Question: I have a TextArea inside JScrollPane inside standard JPanel.
'''
JPanel panelMain = new JPanel();
panelMain.setBorder(titledBorder1);
panelMain.setBounds(new Rectangle(2, 5, 970, 700));
panelMain.setLayout(null);
JTextArea fieldBody = new JTextArea();
JScrollPane fieldBodyScrollPane = new JScrollPane(fieldBody);
fieldBodyScrollPane.setBounds(70, 140, 790, 500);
panelMain.add(fieldBodyScrollPane);
'''
When I type enough text in a single row the horizontal knob appears - so far good. But when I start moving the knob left and right, the text gets blured (see image). Interestingly, nothing weird happens when I move the textarea up and down.

I use Ubuntu 12.04 with Unity. This graphic artifact never appeared to me before. Any hints what could be the problem?
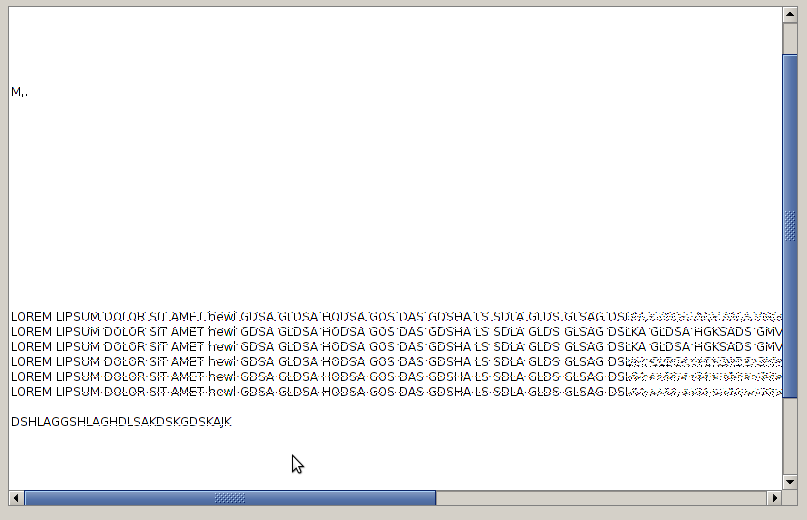
Answer: '''
import java.awt.GridLayout;
import javax.swing.*;
import javax.swing.border.*;
public class CaseForLayoutsNumber547 {
CaseForLayoutsNumber547() {
Border titledBorder1 = new TitledBorder("Case for Layouts #547");
// START: code snippet variant
JPanel panelMain = new JPanel(new GridLayout());
panelMain.setBorder(titledBorder1);
JTextArea fieldBody = new JTextArea(5,40);
JScrollPane fieldBodyScrollPane = new JScrollPane(fieldBody);
panelMain.add(fieldBodyScrollPane);
// END: code snippet variant
JOptionPane.showMessageDialog(null, panelMain);
}
public static void main(String[] args) {
Runnable r = new Runnable() {
@Override
public void run() {
new CaseForLayoutsNumber547();
}
};
SwingUtilities.invokeLater(r);
}
}
'''
I do not see any scroll artifacts in this SSCCE. Do you?